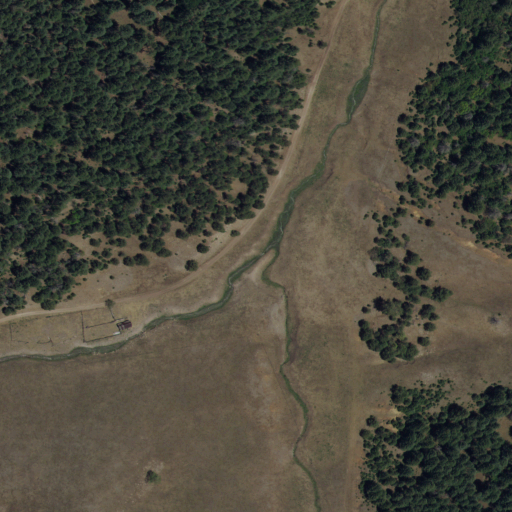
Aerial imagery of valley in New Mexico named Hubbell Canyon containing evergreen forest, grassland, and open development